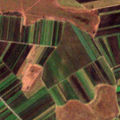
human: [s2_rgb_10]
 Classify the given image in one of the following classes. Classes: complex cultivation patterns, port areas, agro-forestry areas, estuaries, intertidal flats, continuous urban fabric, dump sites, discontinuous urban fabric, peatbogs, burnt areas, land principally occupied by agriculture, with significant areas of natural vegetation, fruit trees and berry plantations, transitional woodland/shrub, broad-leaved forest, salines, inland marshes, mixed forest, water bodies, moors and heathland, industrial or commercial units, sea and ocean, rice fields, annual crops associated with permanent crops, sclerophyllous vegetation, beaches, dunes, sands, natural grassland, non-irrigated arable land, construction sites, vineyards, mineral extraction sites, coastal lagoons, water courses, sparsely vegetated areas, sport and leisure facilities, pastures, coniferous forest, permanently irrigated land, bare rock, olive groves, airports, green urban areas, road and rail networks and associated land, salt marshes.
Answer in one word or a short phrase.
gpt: non-irrigated arable land, vineyards, inland marshes